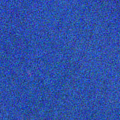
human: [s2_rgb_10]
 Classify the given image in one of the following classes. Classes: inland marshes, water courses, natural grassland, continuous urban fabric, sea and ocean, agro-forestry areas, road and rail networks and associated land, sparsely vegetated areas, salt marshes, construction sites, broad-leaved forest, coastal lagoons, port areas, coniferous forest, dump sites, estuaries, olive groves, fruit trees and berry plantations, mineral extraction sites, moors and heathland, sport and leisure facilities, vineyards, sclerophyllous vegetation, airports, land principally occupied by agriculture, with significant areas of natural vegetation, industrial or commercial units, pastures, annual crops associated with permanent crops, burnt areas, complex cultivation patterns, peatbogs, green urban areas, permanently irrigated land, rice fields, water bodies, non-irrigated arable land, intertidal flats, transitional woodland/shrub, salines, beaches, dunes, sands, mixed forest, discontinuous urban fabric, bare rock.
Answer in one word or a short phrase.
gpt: water bodies